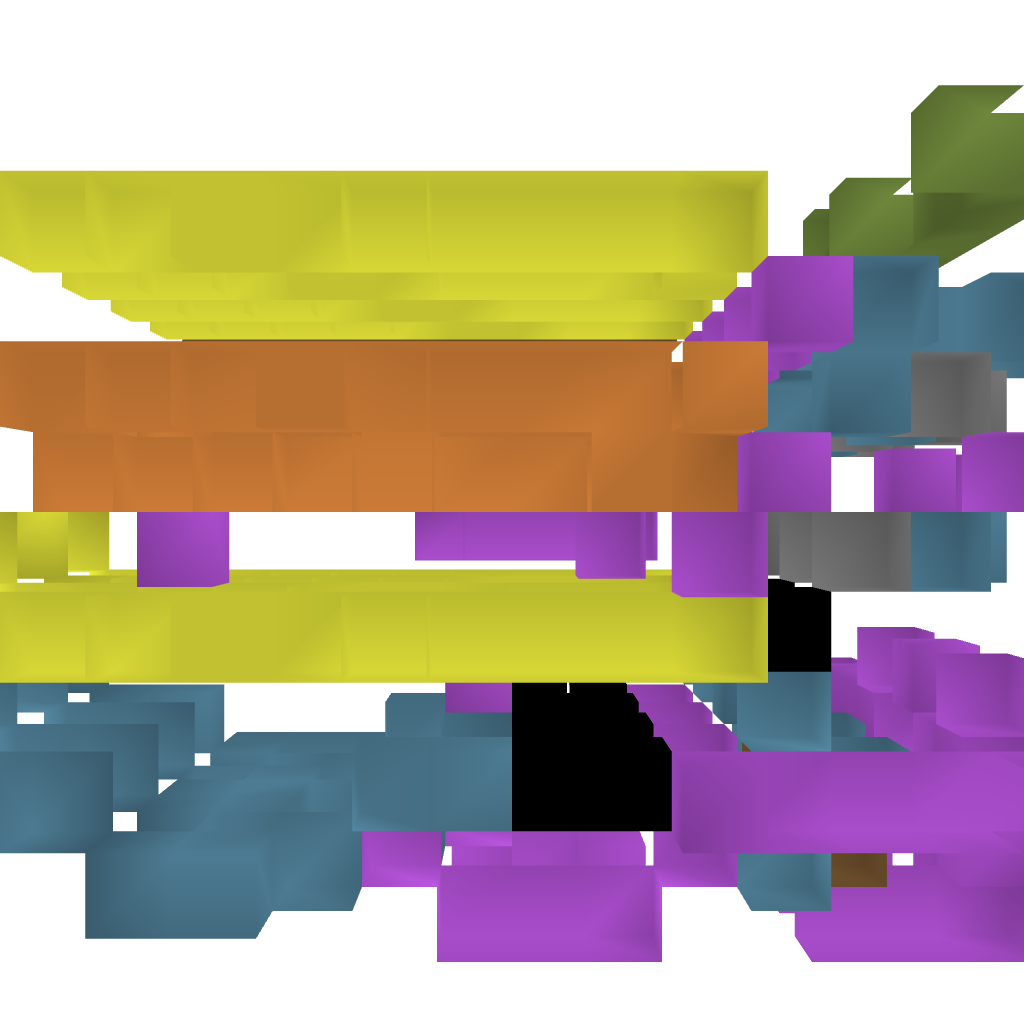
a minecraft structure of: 9 Digit Combination Lock bad low quality